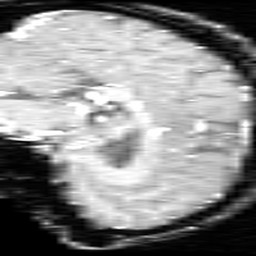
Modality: inplaneT1
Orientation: sagittal
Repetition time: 0.2 s
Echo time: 0.0036 s